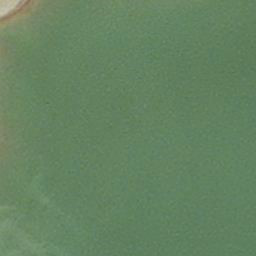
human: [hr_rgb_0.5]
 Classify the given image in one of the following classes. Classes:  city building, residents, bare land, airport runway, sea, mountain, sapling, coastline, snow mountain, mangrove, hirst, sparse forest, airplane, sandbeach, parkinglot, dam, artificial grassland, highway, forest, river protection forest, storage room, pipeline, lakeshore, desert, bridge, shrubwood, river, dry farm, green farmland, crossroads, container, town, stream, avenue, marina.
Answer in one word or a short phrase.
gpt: sea